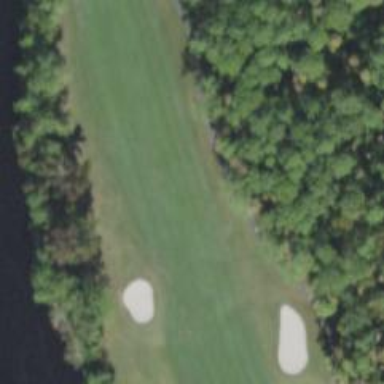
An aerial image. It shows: Golf hole.